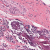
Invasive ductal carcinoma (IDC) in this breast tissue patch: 0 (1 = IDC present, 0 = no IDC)